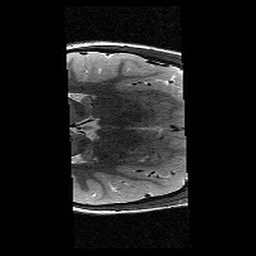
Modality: T2w
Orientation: axial
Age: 9
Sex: female
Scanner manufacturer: siemens
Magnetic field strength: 3 T
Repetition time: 9.23 s
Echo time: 0.067 s